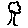
Label: tree